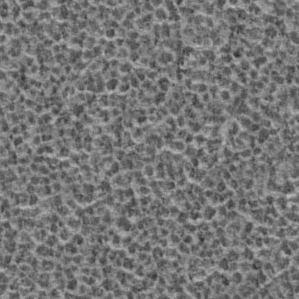
Label: frost